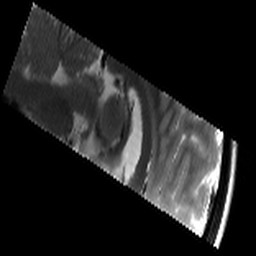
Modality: T2w
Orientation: sagittal
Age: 20
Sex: female
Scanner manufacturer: siemens
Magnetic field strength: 3 T
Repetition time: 8.02 s
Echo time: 0.08 s